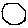
Label: hexagon